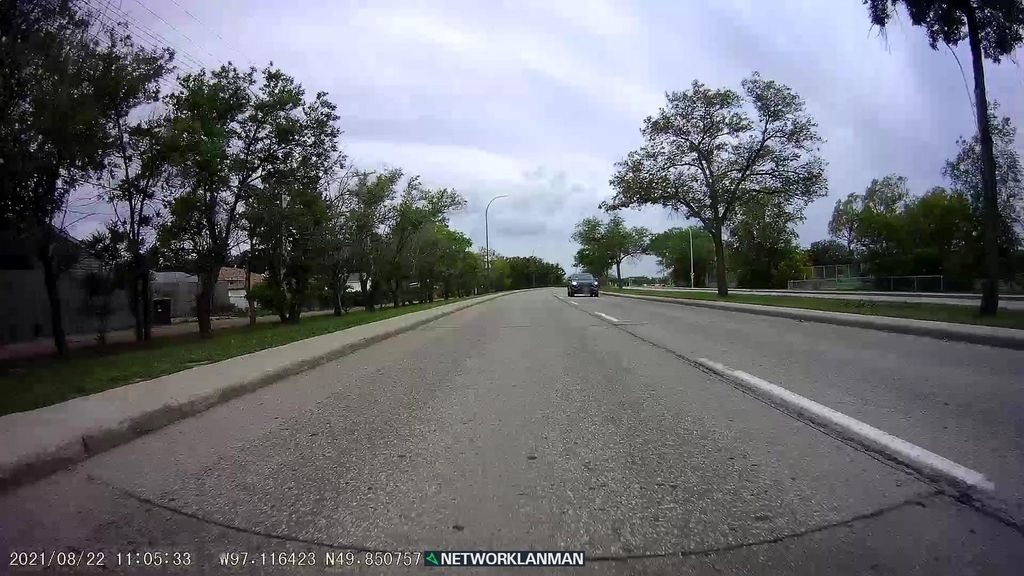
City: winnipeg